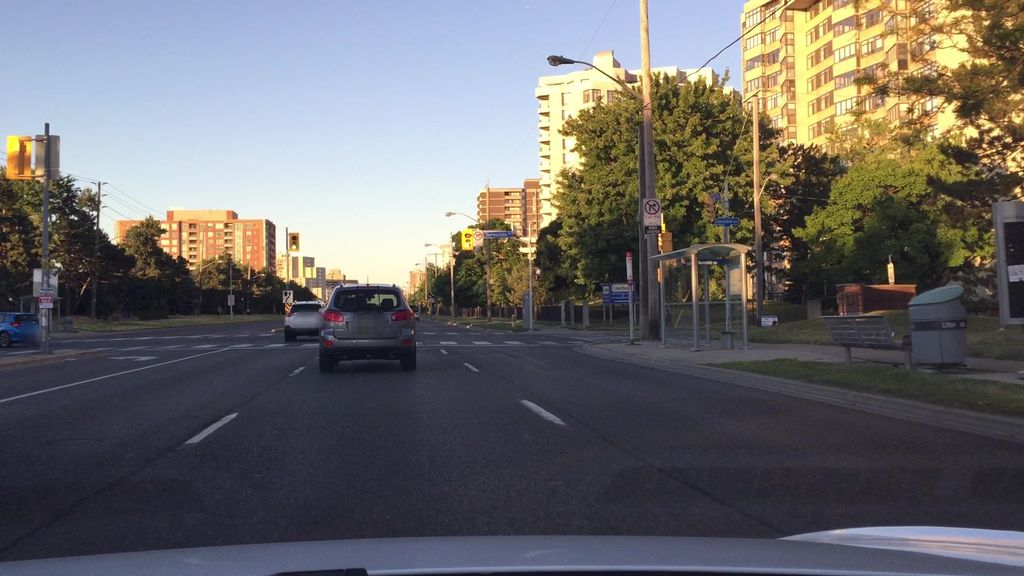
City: toronto